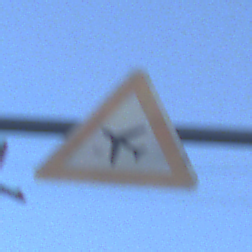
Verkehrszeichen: FlugbetriebRechts
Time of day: SunriseSunset
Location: Outdoor (RoadRail)
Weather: Clear
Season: NotSpecified
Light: Natural